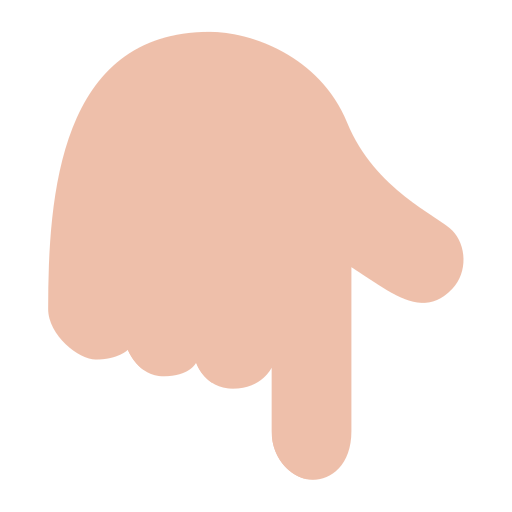
backhand index pointing down flat  light